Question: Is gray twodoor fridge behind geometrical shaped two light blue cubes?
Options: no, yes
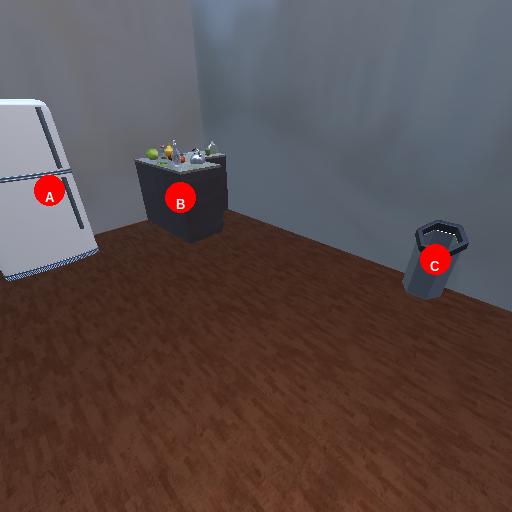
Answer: no